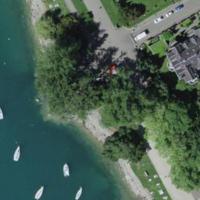
EUNIS habitat code: 53
Species observed at this site:
Corvus corone
Podiceps cristatus
Motacilla cinerea
Fulica atra
Fagus sylvatica
Anas platyrhynchos
Sturnus vulgaris
Aythya ferina
Corvus frugilegus
Aythya fuligula
Passer domesticus
Fringilla coelebs
Columba palumbus
Chroicocephalus ridibundus
Turdus merula
Phalacrocorax carbo
Cygnus olor
Gallinula chloropus
Anas bahamensis
Mareca strepera
Parus major
Milvus milvus
Sterna hirundo
Sitta europaea
Columba livia
Saxicola rubicola
Coccothraustes coccothraustes